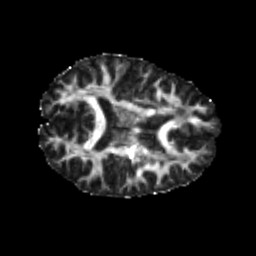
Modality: FA
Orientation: axial
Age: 21
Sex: male
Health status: healthy
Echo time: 0.074 s